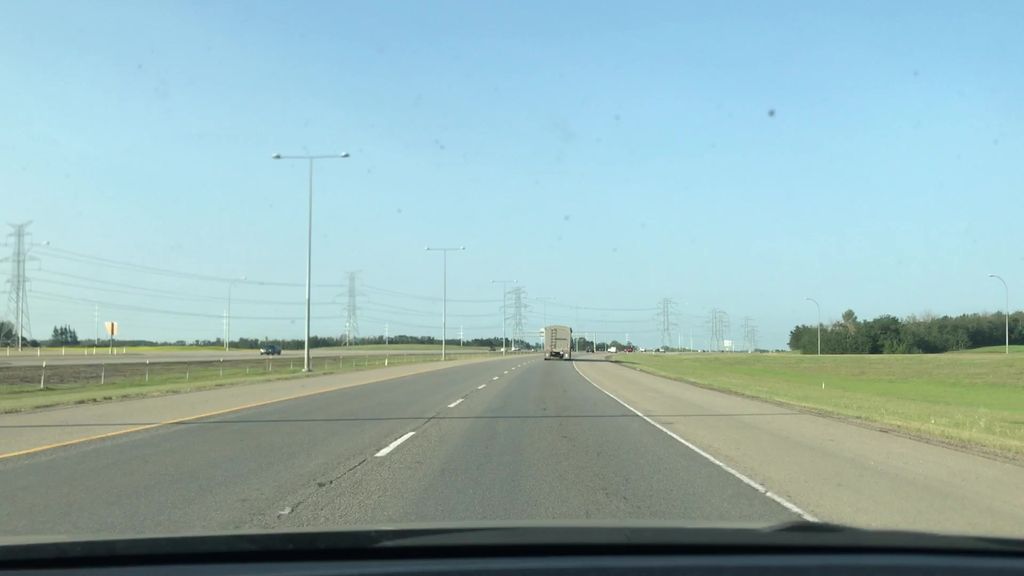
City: edmonton